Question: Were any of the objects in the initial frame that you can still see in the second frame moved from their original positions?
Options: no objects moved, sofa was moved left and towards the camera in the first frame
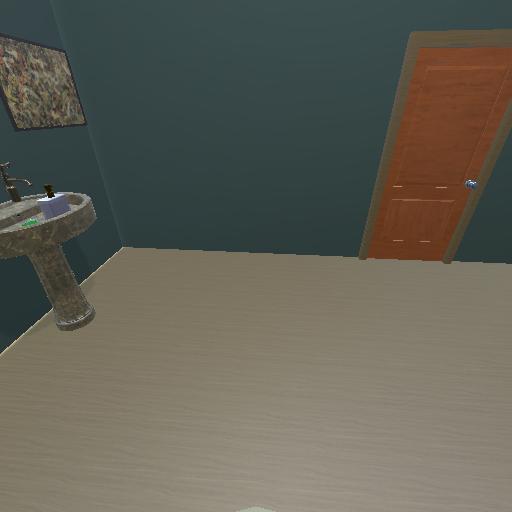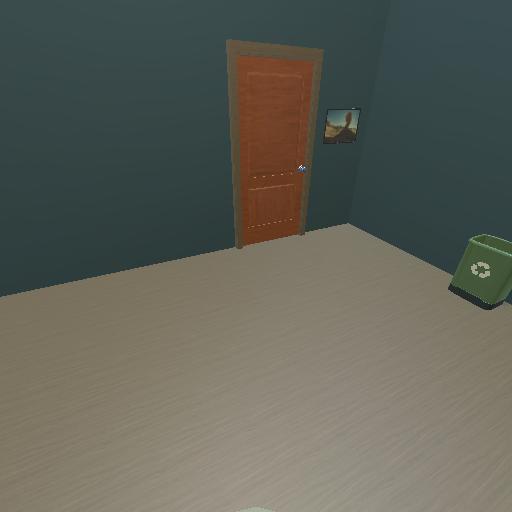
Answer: no objects moved